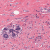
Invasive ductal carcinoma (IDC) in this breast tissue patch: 0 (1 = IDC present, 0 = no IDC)